Field crop: maize
Growth stage: 2
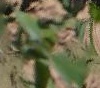
Species: maize